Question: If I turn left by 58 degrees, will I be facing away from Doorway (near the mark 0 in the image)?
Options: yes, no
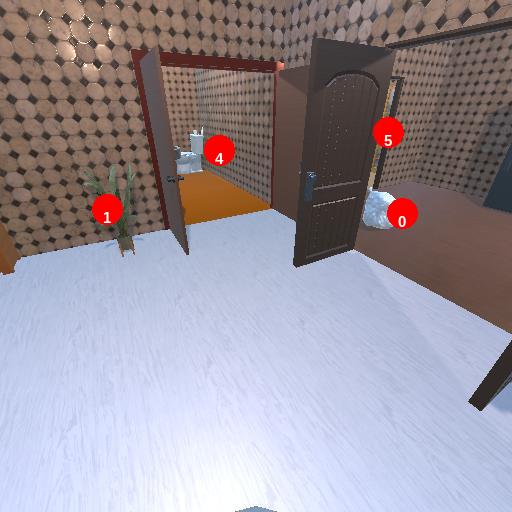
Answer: yes